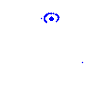
Particle: pion